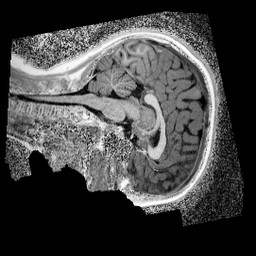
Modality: UNIT1_denoised
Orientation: sagittal
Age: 10
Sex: female
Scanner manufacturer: siemens
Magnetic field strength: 3 T
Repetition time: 4 s
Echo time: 0.00299 s